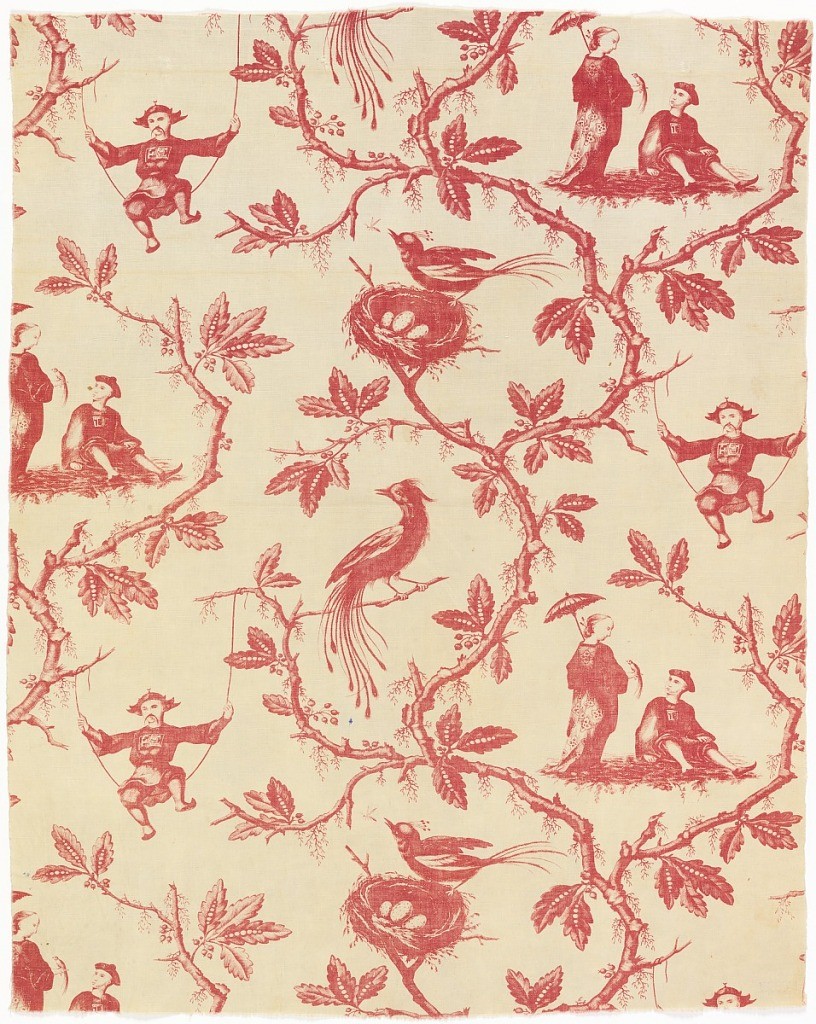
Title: Textile
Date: early 19th century
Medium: cotton Technique: roller printed
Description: Repeat length of white cotton printed in red with a late-style Chinoiserie design showing Chinese-style figures amid tree branches and foliage. A male figure swings on a rope tied from tree branches while a standing female figure with a parasol and a bird in her hand stands looking down on a male seated figure.